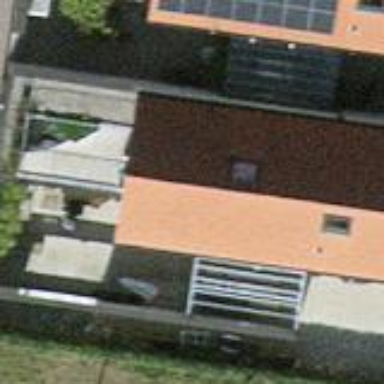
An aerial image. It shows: Detached building with gabled tile roof.